Interaction volume radius: 5 \u00c5
Interaction volume height: 25 \u00c5
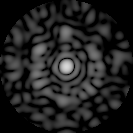
Disorder parameter: 0.7634